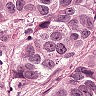
Metastatic tissue present: yes